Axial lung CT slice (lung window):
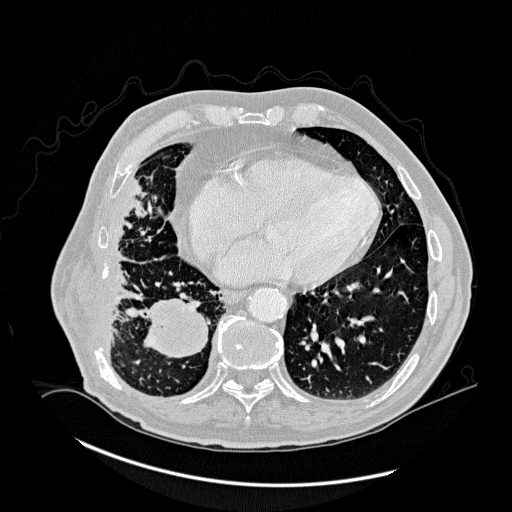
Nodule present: no